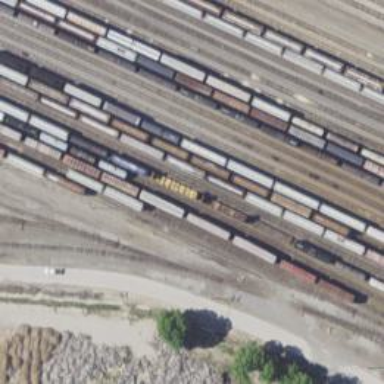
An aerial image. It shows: Railway yard.